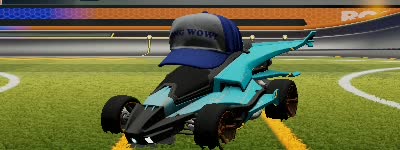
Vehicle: aftershock